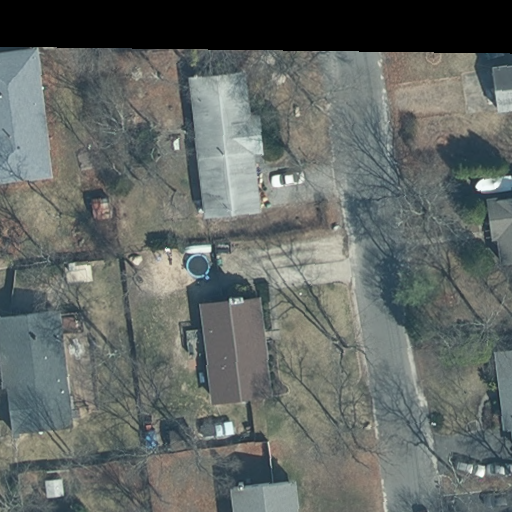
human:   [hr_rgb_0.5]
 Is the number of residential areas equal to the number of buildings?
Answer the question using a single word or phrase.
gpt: no

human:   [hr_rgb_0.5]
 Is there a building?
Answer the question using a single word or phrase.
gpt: yes

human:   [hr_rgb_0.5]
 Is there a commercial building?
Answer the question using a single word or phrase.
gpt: no

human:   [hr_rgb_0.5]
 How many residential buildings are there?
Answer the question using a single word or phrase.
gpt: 10

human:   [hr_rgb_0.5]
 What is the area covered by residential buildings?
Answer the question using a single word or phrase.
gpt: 1288m2

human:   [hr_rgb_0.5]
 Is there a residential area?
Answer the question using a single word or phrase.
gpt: yes

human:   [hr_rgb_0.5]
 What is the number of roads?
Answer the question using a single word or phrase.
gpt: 1

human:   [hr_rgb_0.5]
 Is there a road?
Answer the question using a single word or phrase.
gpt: yes

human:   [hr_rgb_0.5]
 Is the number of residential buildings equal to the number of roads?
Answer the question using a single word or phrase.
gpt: no

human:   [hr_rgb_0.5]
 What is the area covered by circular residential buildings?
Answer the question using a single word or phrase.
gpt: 0m2

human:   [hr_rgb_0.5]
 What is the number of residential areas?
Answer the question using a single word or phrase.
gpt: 1

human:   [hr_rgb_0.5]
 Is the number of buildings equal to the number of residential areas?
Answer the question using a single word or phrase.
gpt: no

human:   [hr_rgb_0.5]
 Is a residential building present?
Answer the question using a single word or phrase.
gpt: yes

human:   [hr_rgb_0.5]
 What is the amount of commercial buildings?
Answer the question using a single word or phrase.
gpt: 0

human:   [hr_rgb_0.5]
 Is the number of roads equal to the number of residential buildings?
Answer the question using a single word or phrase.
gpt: no

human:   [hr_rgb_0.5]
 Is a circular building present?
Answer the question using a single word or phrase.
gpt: no

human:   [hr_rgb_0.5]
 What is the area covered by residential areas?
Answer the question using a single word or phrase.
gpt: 10656m2

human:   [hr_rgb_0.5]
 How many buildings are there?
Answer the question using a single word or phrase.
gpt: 10

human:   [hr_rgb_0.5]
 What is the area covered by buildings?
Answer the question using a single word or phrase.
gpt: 1288m2

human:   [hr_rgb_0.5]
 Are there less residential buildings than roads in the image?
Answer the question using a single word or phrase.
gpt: no

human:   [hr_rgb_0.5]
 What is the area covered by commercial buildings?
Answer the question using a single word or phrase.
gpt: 0m2

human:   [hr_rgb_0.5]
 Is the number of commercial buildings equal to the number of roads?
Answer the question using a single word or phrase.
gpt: no

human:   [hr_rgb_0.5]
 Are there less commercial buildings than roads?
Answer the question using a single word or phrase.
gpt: yes

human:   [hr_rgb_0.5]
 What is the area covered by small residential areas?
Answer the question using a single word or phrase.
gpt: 0m2

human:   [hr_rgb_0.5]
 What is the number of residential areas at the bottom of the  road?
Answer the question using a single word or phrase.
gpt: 0

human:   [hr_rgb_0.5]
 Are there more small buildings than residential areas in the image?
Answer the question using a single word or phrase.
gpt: yes

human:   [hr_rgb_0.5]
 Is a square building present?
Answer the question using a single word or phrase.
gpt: no

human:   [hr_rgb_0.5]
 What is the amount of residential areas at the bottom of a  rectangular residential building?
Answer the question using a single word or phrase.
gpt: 0

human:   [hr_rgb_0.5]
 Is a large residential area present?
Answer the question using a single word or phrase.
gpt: yes

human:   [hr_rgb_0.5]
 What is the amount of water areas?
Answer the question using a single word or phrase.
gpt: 0

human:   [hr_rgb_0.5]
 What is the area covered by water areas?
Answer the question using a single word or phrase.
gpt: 0m2

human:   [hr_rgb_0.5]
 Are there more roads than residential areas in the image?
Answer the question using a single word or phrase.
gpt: no

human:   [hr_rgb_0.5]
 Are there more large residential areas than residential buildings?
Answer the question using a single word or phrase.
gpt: no

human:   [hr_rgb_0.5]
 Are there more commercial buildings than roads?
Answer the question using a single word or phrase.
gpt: no

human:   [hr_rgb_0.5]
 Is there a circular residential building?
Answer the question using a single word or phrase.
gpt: no

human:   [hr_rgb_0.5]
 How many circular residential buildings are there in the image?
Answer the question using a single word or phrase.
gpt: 0

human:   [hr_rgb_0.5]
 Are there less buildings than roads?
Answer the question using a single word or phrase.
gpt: no

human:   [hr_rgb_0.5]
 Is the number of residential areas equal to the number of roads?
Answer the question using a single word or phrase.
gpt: yes

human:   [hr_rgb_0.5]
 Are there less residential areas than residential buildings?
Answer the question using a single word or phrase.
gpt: yes

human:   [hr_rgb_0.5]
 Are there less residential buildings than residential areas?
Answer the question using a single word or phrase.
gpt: no

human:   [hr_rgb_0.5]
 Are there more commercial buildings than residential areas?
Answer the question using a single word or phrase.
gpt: no

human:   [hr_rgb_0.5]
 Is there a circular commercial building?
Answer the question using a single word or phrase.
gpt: no

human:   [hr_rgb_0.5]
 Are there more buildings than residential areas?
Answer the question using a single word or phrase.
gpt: yes

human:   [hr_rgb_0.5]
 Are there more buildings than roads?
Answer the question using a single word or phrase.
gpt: yes

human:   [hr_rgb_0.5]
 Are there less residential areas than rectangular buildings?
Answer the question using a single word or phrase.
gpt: yes

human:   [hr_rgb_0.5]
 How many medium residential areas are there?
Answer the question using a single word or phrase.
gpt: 0

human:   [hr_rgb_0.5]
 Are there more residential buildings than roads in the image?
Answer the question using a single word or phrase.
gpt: yes

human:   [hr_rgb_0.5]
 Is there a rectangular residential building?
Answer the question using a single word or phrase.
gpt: yes

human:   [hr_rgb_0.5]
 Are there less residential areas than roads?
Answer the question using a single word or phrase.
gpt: no

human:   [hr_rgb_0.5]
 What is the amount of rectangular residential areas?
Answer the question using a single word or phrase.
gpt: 1

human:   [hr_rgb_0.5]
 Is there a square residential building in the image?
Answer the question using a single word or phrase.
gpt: no

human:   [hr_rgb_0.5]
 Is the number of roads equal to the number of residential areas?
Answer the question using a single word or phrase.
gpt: yes

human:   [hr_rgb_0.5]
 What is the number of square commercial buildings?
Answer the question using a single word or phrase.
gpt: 0

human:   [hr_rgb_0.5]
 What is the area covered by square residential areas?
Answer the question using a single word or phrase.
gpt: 0m2

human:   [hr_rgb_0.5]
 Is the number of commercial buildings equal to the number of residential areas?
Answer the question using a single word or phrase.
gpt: no

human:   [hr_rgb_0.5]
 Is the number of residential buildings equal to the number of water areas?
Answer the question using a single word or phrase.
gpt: no

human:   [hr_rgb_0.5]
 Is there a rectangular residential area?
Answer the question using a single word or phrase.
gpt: yes

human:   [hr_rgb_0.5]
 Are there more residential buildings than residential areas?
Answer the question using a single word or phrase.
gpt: yes

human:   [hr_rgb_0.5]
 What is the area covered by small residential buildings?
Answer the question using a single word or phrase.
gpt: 254m2

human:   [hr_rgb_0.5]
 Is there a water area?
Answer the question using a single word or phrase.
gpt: no

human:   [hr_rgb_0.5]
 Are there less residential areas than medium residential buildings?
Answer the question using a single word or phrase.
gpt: yes

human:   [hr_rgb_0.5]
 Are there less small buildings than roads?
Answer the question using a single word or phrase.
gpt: no

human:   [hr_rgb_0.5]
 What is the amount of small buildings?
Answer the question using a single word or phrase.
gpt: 6

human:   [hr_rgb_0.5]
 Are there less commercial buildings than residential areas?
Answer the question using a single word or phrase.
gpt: yes